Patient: sex M, age 60
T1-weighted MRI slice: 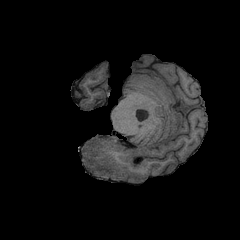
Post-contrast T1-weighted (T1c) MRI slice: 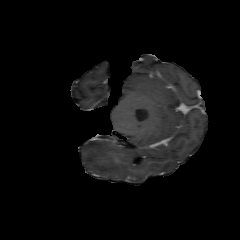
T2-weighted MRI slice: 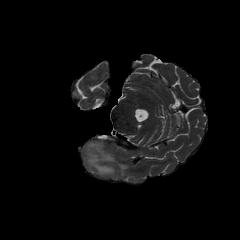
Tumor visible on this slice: yes
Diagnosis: Glioblastoma, IDH-wildtype
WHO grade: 4